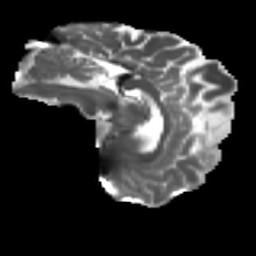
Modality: T2w
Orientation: sagittal
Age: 64
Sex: female
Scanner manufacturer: ge
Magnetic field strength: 3 T
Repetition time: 7.8 s
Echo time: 0.0606 s